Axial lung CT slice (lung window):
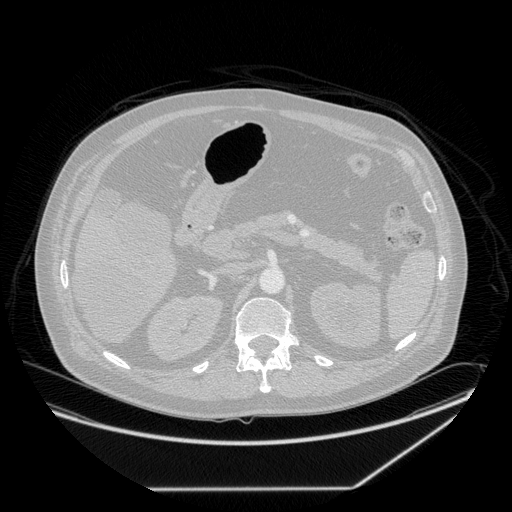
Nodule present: no